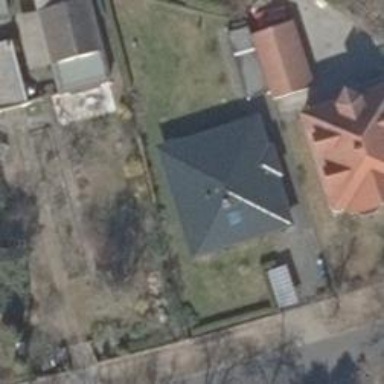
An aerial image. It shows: Residential building with hipped roof. The grey roof is oriented along the building.